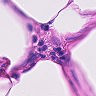
Metastatic tissue present: no